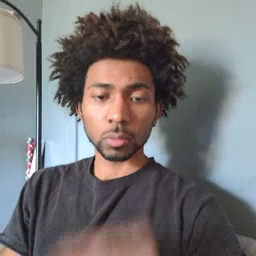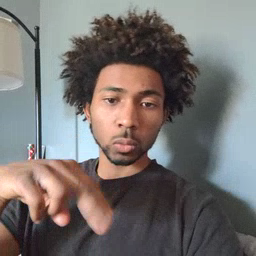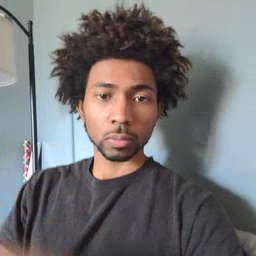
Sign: read